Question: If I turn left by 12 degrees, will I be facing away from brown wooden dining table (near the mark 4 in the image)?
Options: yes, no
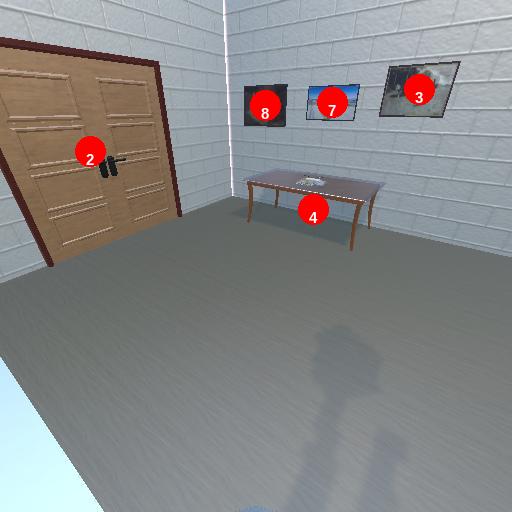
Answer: yes